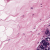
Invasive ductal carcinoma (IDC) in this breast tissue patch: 0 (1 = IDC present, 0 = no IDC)